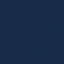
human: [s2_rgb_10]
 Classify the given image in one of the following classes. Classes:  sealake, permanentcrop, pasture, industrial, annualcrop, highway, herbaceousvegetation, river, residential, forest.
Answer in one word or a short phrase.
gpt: SeaLake